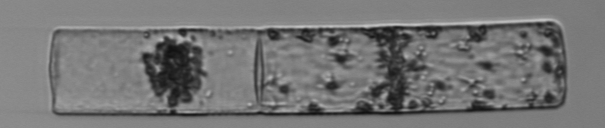
Label: Guinardia_flaccida